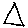
Label: triangle